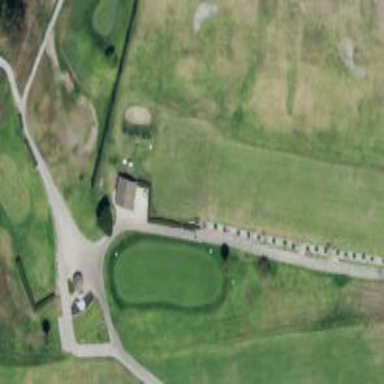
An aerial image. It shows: Golf cartpath that is also road path.